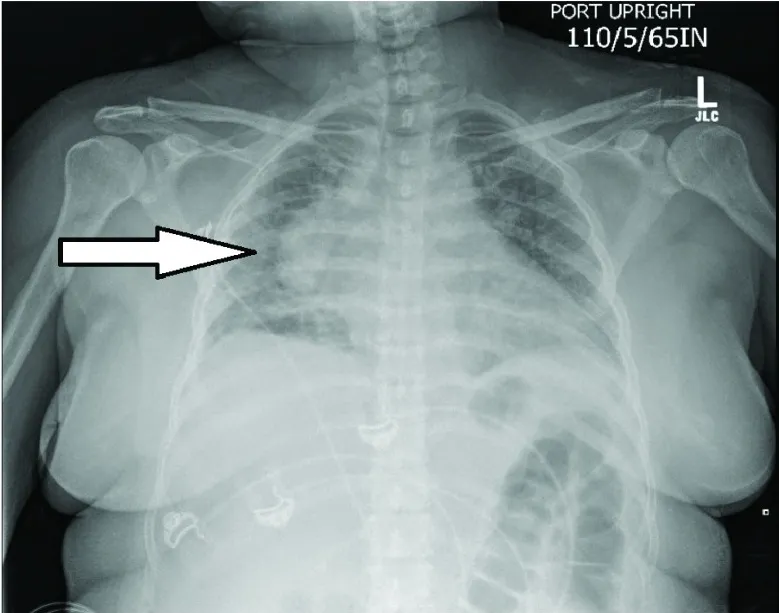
Chest X-ray showing right posterior mediastinal mass suggestive of a cyst (April 2017).
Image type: radiology (x_ray)